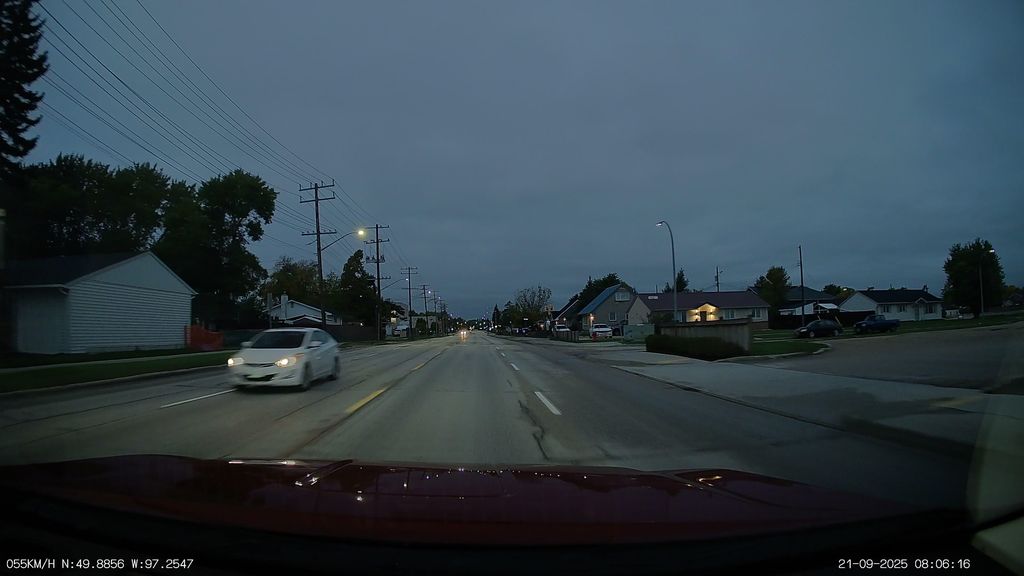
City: winnipeg